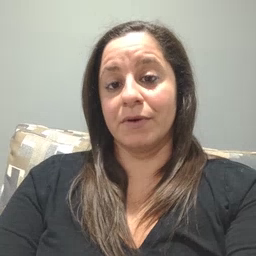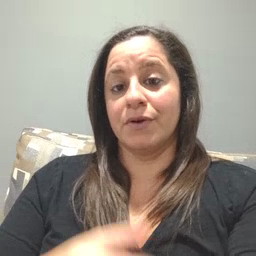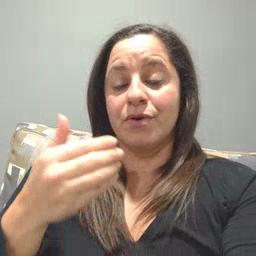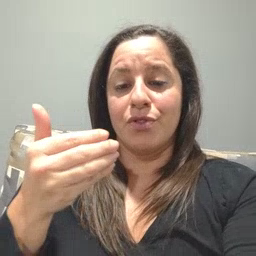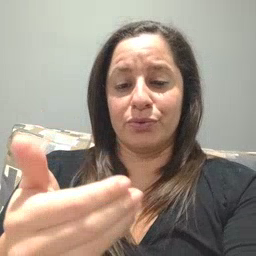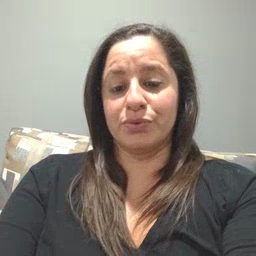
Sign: close